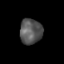
Tissue: skin
Cell type: Epithelial cells
Senescence score: 0.2751
Nuclear area (px): 556
Mean DAPI intensity: 86.128